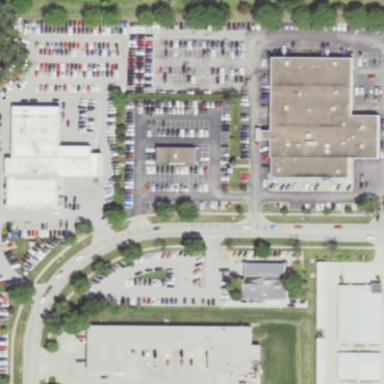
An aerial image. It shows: Retail area.